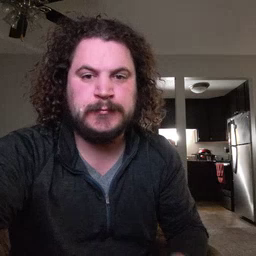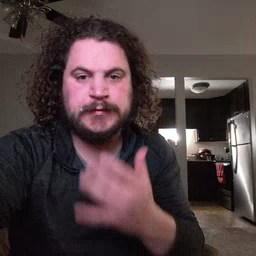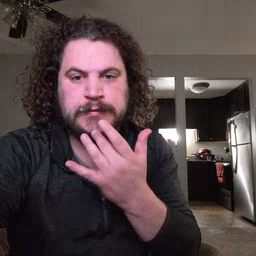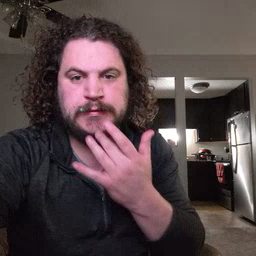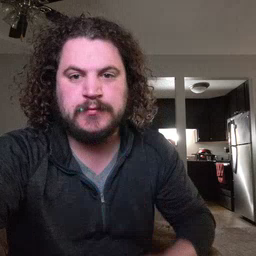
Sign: taste